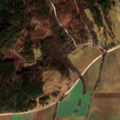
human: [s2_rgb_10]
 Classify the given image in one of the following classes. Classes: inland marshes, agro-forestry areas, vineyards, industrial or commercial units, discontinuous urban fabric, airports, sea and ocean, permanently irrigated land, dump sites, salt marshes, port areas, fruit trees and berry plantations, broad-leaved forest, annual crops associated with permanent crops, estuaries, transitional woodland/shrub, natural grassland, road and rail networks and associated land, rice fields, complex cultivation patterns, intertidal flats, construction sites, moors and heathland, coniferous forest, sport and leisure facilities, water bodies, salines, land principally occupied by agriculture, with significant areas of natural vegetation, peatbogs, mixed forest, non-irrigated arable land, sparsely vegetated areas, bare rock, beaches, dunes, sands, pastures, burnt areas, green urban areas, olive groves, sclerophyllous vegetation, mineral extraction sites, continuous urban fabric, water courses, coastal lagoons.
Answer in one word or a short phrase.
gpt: discontinuous urban fabric, non-irrigated arable land, complex cultivation patterns, broad-leaved forest, coniferous forest